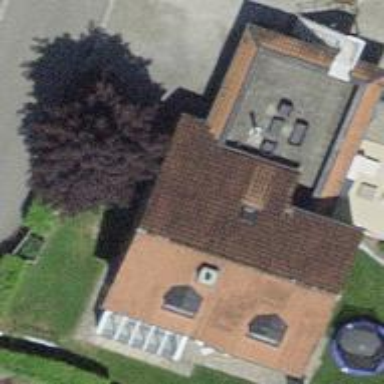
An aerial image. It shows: Detached building with gabled roof.